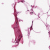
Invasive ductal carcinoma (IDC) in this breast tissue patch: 0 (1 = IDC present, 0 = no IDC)